Question: I have a data set (come from reality) like
'''
a<-c(12.4314579038074, 30.1197692762127, 31.8986680511062, 21.5000657793742,
24.2201952026304, 21.4083286311931, 30.543892400514, 11.3243039196637,
18.6629847817322, 68.5846251690826, 8.15853135278713, 20.0269675183568,
23.761746451965, 15.7934365856289, 20.2308964167179, 16.1739058219803,
16.<PHONE>, 17.8825865979249, 11.4033338599819, 24.6766819397457,
21.6401012626284, 34.9473576269376, 21.2387163543256, 38.8393540982342,
11.1324409747932, 27.9691456747847, 35.0247764515163, 25.2955953655814,
20.1144847120957, 21.601935342838, NA, 37.0382391253826, 23.0768070922688,
29.7978557208652, 25.5629412341385, 52.3688195218551, 24.3278804498841,
24.5473987167943, 18.7003825260279, 7.59034179685435, 30.3494564815945,
11.9464422720518, 31.1286124512956, 35.6013073091488, 59.7732211526442,
18.1103630173406, 23.6991128199505, 35.0041638638631, 32.3290441334575,
9.96009633874818, 31.9439199749795, 17.2338813393175, 19.4703069779573,
40.0710364677356, 21.9784578364056, 14.8391748404154, 36.699595515976,
8.23000952339805, 29.3936574804397, 16.608043366678, 31.8893140469488,
25.0034860781714, 5.85410045445957, 33.6738722502197, 19.8719119513059,
16.5220779562036, 18.5998514048289, 26.2005902882878, NA, 24.6566247442218,
27.0333844562812, 14.886428829687, 17.5724702275547, 26.2137775245073,
19.0507021982012, 10.9566296835514, 26.6958883379168, 7.96499401119146,
26.1859738026908, 17.660793443073, 24.2581780545893, 13.2116252996823,
20.8404415084083, 13.9759556218075, 8.08290201929875, 19.577431906635,
30.8617872452287, 17.659162045328, 19.6553312413463, 54.5228181855605,
8.61384429381566, 8.57902103633537, 14.3833198356842, 44.6520928899702,
50.1684992597442, 19.1839092769506, 14.1859756348872, 22.319616459382,
7.04281719040295, 19.9734034824111, 26.5179176521408, 13.1611965717225,
16.9098287156019, 28.9883554716117, 26.0468146958332, 29.6763235030978,
48.7345046631538, 38.4339027762459, 31.2090734875574, 15.9385304470886,
12.8921108018056, 10.9673039456914, 10.3743768429606, 25.9387376803067,
NA, 11.5544889726556, 18.7480106738499, 13.2374072159457, 16.0463683223854,
13.6394902895386, 19.6499476784153, 19.6653905961478, 22.6713289483346,
30.0530150121339, 39.2413167843811, 29.7476825791523, 67.<PHONE>,
6.75394239192403, 13.8315465658099, 15.6479984367677, 11.6595078158563,
16.6153046740276, 29.1944136335659, 20.0699193532974, 23.0964604145297,
16.4642724437565, 31.4384175748718, 24.9125640407848, 25.0969240666473,
32.7585005489893, 28.2005135471151, 11.6928832972854, 29.0925157165188,
27.1449795674534, 19.7174609825609, 11.3155221077222, 13.8725373098617,
10.4058292934838, 20.5471528311623, 24.593775927458, 24.5992797334339,
25.7621705532288, 19.429523059737, 23.7267657702523, 26.8378886664471,
33.0405101400995, 33.8244308994044, 23.923384237542, 10.1422998835261,
8.36171095318636, 31.7070531272099, 29.7732770732215, 24.8822351146394,
5.02000303147286, 12.8561338422933, 19.9693656971446, 19.599345558469,
22.1630854796563, 22.3226724168097, 32.0046288304837, 9.97036087568324,
17.9532401992864, 27.5200598557606, 18.2493582809349, 19.516614679827,
8.73100033494884, 9.92568752683278, 36.<PHONE>, 26.5447538548956,
31.5801048764258, 30.7784315713327, 43.9917658205537, 5.88518831155849,
38.6914615372257, 22.4450167569794, 38.471255777786, 17.8759146100263,
42.1237669506763, 40.8120103320423, 50.9620878359755, 24.8723162387534,
28.281137488787, 21.1047200631107, NA, 35.6445176565107, NA,
22.4329601563967, 17.1865147962927, 34.6207419910748, 27.488098898296,
40.647159426457, 49.0566470559664, 25.2404304347901, 28.9937264113381,
14.0652751682648, 16.8982448551594, NA, NA, 38.7092724982844,
51.3923484671426, 56.2948963516975, 17.6784549803966, 21.346370069203,
40.5568626421931, 11.5473392102776, 29.8901196029765, 55.8045368249135,
32.5629692658593, 15.7151398771352, 50.<PHONE>, 28.6630956503548,
NA, 33.745363485143, 30.1793575796192, 31.5239871763176, 23.413715020835,
28.4068815777865, 26.628933941261, 28.8040299272661, 38.7590176170059,
28.5895707604946, 27.3163626291958, 22.4432050319593, 22.8717709770244,
15.5769117905467, 16.6205562869212, 19.6461009184912, 28.<PHONE>,
22.4817869475301, 11.9911595195158, 27.7864754526246, 32.<PHONE>,
38.6601905078103, 26.5431928219843, 37.5022713181254, 20.1507313327997,
26.1701491671608, 13.5713776019221, 24.9836498596017, 21.2698715590683,
25.0155871471049, 33.7177860466273, NA, 13.9496573767241, 16.1150625739034,
16.6382037385219, 38.0327684962353, 15.4336346869134, 28.2741877552971,
18.3988010783219, 46.8872039734549, 39.6400155384279, 42.2346150067755,
23.8766379243586, 20.6388991126635, 13.4323233360809, 25.7328268912762,
18.5198704804179, 35.1253893334279, 50.4960266232654, 22.8606920846386,
16.1816315814691, 24.404001970632, 12.7156971608144, 16.1868830629463,
30.2499403084286, 49.7785508137954, 33.2123299816736, NA, 12.9230946451066,
7.08427169664578, 10.0671158815277, 19.7294071616146, 30.8425354787526,
38.3145455434934, 16.7030543796463, 12.1822921506718, 24.8419226234385,
NA, 19.6863906566313, 24.8415166763613, 27.2222764218966, 25.4530639943619,
24.3584061455177, 21.6932253013582, 26.6862568289173, 10.4439641151796,
8.16828313448626, 24.7764905211242, 24.0153889448978, 42.<PHONE>,
23.1024890766068, 12.5421984383058, 28.<PHONE>, 11.7477790609559,
37.8210140575854, 16.2510203840877, 29.5179896530944, 19.767113140873,
21.<PHONE>, 50.1326402088336, 46.9411426142246, 22.1825770399621,
38.3217563655723, 32.8198922751461, 18.1215432904772, 36.7957509446084,
31.0953183824079, 41.2683134903454, 27.3369679280893, 18.6814450240623,
40.9365261829113, 31.3995794910782, 45.3773497997797, 29.7809299163648,
25.6494347188067, 12.2371700316698, 24.<PHONE>, 20.2190137194663,
63.5048123597575, 19.4212679708406, 28.2540327945574, 15.6824059299007,
26.4502584835429, 25.6747019832926, 21.3448542479901, 21.5398949527062,
15.0453039478043, 15.435237823288, 21.9433429596872, 22.4942864667832,
19.2699097293276, 13.7352833513297, 17.2542472110831, 47.1631828020397,
43.0112020075035, 16.3372108879913, 24.2918076279655, 26.4439880171655,
23.1117247311131, 36.6759437723188, 43.6176498793953, 32.0130676806535,
30.6326404095052, 10.8268556221906, 52.7653604760821, 8.91595447346234,
13.<PHONE>, 7.68418008204124, 15.449010979906, 30.9584089126334,
51.9422244686175, 15.8458479496976, 14.1047956442756, 17.5191070473658,
31.7011704471313, 14.8239075593942, 26.6479556968534, 12.7304068904724,
21.6484498326962, 18.5454691264783, 19.7417604612319, 17.4178392306296,
18.6961734797299, 16.6762708630409, 25.5769497729958, 20.4324858725377,
48.0108296588978, 22.3873783217253, 61.8180303957998, 60.9275917236957,
33.6030207132321, NA, 35.5927559357877, 20.7557420025042, 45.0952627270979,
33.7073022209601, 23.7276388907278, 44.0279966951556, 18.4465734471124,
35.376096916925, 11.<PHONE>, 6.38266176887074, 27.770464922835,
14.3280667570411, 18.2895352437716, 11.8697485564632, 11.9115403522214,
23.8995147554712, 22.9524551093465, 41.5537350356802, 8.32663490566077,
41.2800566378259, 37.616909008102, 13.9220837749745, 53.4996016880608,
38.0527622385737, 36.2584535594006, 31.3674093196625, 24.2902569424465,
21.440394745746, 32.2127828476281, 22.1521432796998, 16.4186950681111,
10.4937514476589, 32.4071007810483, 24.498045100507, 25.4241096355652,
9.73946952507465, 21.4041253422142, 28.8926165924432, 34.512959841434,
30.0571573052611, 22.4907629383951, 20.2211187443641, 16.8118098933704,
23.5285775050765, 39.4440966466874, 33.2825067066343, 36.8830992125003,
21.1282934201697, 18.6272972241037, 15.3140799736706, 40.0011498958142,
10.0182747888065, 15.3706553616215, 41.9509134815123, 22.303622817723,
19.2424468127472, 35.0099989943938, 16.6900077828908, 23.4847012508485,
22.9601479739565, 13.7682136158064, 20.0454049113627, 27.7179470144016,
43.7485548044574, 27.7379261226753, 32.1756980668739, 32.8029836110017,
30.2392324390705, 31.3156918552083, 32.1847331854615, 20.5297104164335,
50.9569341153107, 42.6081618367459, 18.636321910844, 12.4308178035891,
26.6917378844734, 5.76426461481125, 25.0767930273219, 24.2457959380206,
11.3931924451717, 19.<PHONE>, 12.0287714622052, 13.8729173763677,
15.940072198383, 31.9320584106662, 16.1008550559317, 35.8212131776284,
15.2435052118809, 3.44730091866671, 13.2863037128651, 33.2528958365812,
23.0426972188497, 31.9040632994659, 21.2588079706295, 9.56009250089547,
37.0841912585872, 21.7862379679352, 12.5945799997629, 11.9204901690358,
34.2003866802345, 22.1076801376058, 14.7504409350283, 12.2988895790339,
37.4743876245349, 4.40070781544351, 27.<PHONE>, 45.3352312111182,
44.7238582623121, 30.1074154853725, 25.3584692242304, 18.2894817200095,
39.6668104206319, 15.1780135384362, 8.90023187782675, 12.695608490357,
7.97231909106364, 18.0254627826149, 37.1330399717644, 40.3814619400626,
15.7530424414729, 26.4871843271195, 11.3849905569825, 14.4310436716623,
15.7889776729542, 15.3189979064802, 8.14775366334019, 21.3763917473048,
19.4271587027591, 8.17415804490136, 8.56927307423665, 9.9955524608618,
15.5450134422331, 10.823091946932, 8.44824243438286, 4.43490646514755,
5.47934855653405, 7.23626623411468, 25.3530745380911, 24.3179916472365,
18.7488727821045, 32.<PHONE>, 20.3023247566628, 16.5179670640049,
13.5756284381254, 16.6579681190254, 31.1737441837392, 26.4445566581656,
19.0657083835412, 9.02756346026971, 13.8198542042488, 19.5572751031157,
15.9815268564019, 21.2096031612745, 23.1965642826673, 22.9413587497691,
54.0401136217987, 14.3385183237915, 9.56798831205209, 16.8699681496442,
15.9839479181869, 13.6433809778083, 11.6657052013993, 33.293408496818,
22.5090700291058, 19.3612583830867, 14.4092661794021, 17.9685233644732,
5.41812657103551, 5.85301279046166, 16.4916538514991, 32.8886078034163,
42.5319945344839, 6.96221532796392, 10.8250789766828, 14.0362434679265,
13.4236572258544, 8.18430437430949, 8.49810493010364, 19.9805220462551,
7.99530774694417, 7.7257996525705, 29.0351171682388, 4.33760495695362,
17.6928347163945, 10.1142902669032, 6.06249165375458, 4.74850565714552,
17.9833699614403, 67.2065822391264, 17.3347810074396, 16.5017818986004,
23.7514924365845, 37.1851342775933, 21.5618045488646, 30.6788445864795,
17.1035593022782, 8.42714630237048, 13.4006384220441, 22.1238974112126,
4.48001569435593, 23.9658029257865, 6.23907173530781, 26.877146564602,
15.3003261751959, 12.0485155125301, 4.32690092924821, 7.01214075444578,
16.1791317461962, 13.0728785273578, 7.63109083309118, 16.9972980214674,
8.30295245274037, 8.7770203067377, 5.67480760942735, 21.3961492360836,
13.9550988566784, 11.0242554066141, 19.4382013687556, 8.62975825045164,
11.4164507143039, 8.34586383704729, 3.72091720855698, 8.97296101792361,
29.8903858240922, 2.32504604168462, 25.8164695705562, 22.<PHONE>,
3.4803762605344, 48.3170810944539, 80.6701146444289, 15.0833362411301,
10.8924796349525, 17.4918647333209, 12.6115824242011, 34.3062414327012,
8.287617251304, 15.4831104293005, 15.1485432894085, 4.5184565189416,
3.59999333029852, 3.66865483560892, 29.9677778375668, 34.4509226015574,
32.5918276015502, 10.6060279795247, 19.7913453571932, 28.266459587366,
19.6122992848655, 9.57523706552828, 9.04738999444933, 5.25824593606435,
6.55473931337678, 18.7449471987719, 9.27943740426736, 9.54703445889029,
3.43647048217306, 17.6920729261708, 25.3789409935332, 43.0995071399241,
15.7776713016551, 5.96178566715426, 7.04629857379702, 40.3659823950032,
20.3090509981183, 14.0833358445997, 16.9522805698219, 40.8824485009689,
21.6424431028975, 11.0653580862889, 9.52636056796406, 13.2093186951614,
11.<PHONE>, 28.7154955728657, NA, 8.29026375001596, 30.2969947814111,
29.9276371600909, 8.84477707628671, 34.8718762912212, 33.7483835972703,
34.2724400573937, 10.0767436084755, 15.4873945381221, 26.7642017413928,
51.0184704255941, 13.3969350777478, 26.0049124989409, 24.4542678955175,
15.3254947646799, 27.6832229022455, 30.8718044931518, 19.7152850968778,
39.1363812987409, 3.27215259879083, 15.0217151381093, 5.81934884447124,
30.0083825574588, 12.8728048546551, 39.6060296728825, 25.1813163765464,
44.1868459510693, 56.2542657142314, 12.8977291749907, 45.<PHONE>,
48.6359576292684, 13.6879551288472, 20.8800721437086, 21.1718129052816,
18.1109547325148, 30.6495392873229, 16.6778394456472, 28.4355940709725,
40.2732033692905, 16.0324459813519, 21.6715649249579, 21.5745121789595,
41.0491368236404, 23.1897670150996, 38.6763733544082, 28.2952020362427,
14.9775146624242, 17.0529816156432, 21.3182907083993, 58.5980139524611,
34.1182365536438, 66.2307408341237, 10.0250215641074, 19.2484140780393,
36.1794806395077, 13.3664708666649, 43.0162594869992, 14.6768584506211,
14.3681241887621, 21.6991390370549, 19.3686839558787, 18.0066235564319,
26.4208759599778, 8.02575642257494, 6.45796803589213, 11.3672996291157,
14.4629853700209, 22.<PHONE>, 9.48235040640243, 28.0483346879341,
18.7791600825367, 19.7502447289479, 6.97410234941009, 15.552802250357,
13.3419372146528, 27.5115005559368, 6.97909930700005, NA, 7.05260541598179,
35.7722821782854, 36.7903676155688, 49.4540597647083, 25.2948226594315,
10.1520912497611, 13.4494123507724, 4.619799633406, 22.0861395692476,
14.2039171171824, 26.9952012939039, 9.36273697960081, 36.3471521574781,
17.1331241745133, 36.2783284115396, 23.2266827910025, 32.5915815527522,
31.2871980610003, 16.0233005517923, 23.600172770202, 18.2722026855851,
25.6024146453473, 20.9881450301547, 14.2228275030676, 9.41424245694267,
10.816472087346, 9.04870233666866, 28.2892191586388, 35.<PHONE>,
20.804631336334, 16.4586859700612, 18.4239500923344, 6.3386546363293,
6.49433203538962, 9.82250938112426, 21.4723821170409, 17.8374467840815,
35.0187346487592, 16.6827994374155, 10.1793943910258, 20.5493611125065,
15.7669268485395, 11.1870666093615, 9.10959979062923, 18.6380321376242,
10.0704206578543, 12.5407783691327, 34.8148633389888, 28.<PHONE>,
4.13200285250811, 30.1892030192568, 55.4882769575542, 35.7133359116889,
25.7829535423758, 24.3427532329746, 26.1373088326654, 12.8559165605457,
13.4759287411954, 45.973341582547, 16.3120873890776, 11.9948065461913,
7.92837707316941, 32.2209508527388, 17.<PHONE>, 22.4859349413392,
30.5941859604216, 10.9778157606133, 70.2748062001235, 21.5991697951828,
25.7831959948602, 1.43209618416462, 56.1235033644788, 24.4226310541958,
20.9224949050978, 36.3840952118939, 35.7276159685088, 37.6827740210086,
23.5299198435553, 13.6851209030389, 25.5335190230571, 45.4755511169848,
14.6080811491954, 14.2316318552737, 13.339561577062, 45.9187643234812,
24.9990910216492, 8.29483649953895, 23.5418927144432, 37.7936234851124,
12.<PHONE>, 28.7414210264296, 13.<PHONE>, 40.7185271359513,
13.2888748806108, 18.1136413518116, 48.3746826507517, NA, 12.1384015733918,
19.9658506537594, 13.1441032684027, 26.6795046532402, 11.9603093870165,
4.66530121380388, 19.473270220492, 27.5276898686734, 18.937349603982,
18.8155543455793, 13.4728520043676, 12.7940590426415, 16.6697994573555,
21.3583533715887, 42.5731745705282, 11.3851614825814, 16.7458126574673,
15.6740255937648, 16.6703517164138, 62.8179873937814, 21.6206878297099,
46.9610219140348, 53.<PHONE>, 40.<PHONE>, 37.8805373833002,
28.6457545722248, 20.6694999165836, 17.8624286041768, 28.5861053418492,
17.9939250048543, 37.3414460735396, 16.<PHONE>, 51.9310125086572,
19.7924905322066, 14.0565954639482, 46.864231594175, 20.7054727206452,
51.6787725408675, 37.6405519392879, 23.8641295161859, 14.714628026623,
10.3999093904835, 28.3638116333964, 29.5945043539217, 15.3139943100935
)
'''
Than when I plot a curve density with ggplot
'''
density_plot<-ggplot(data =a, aes(x=truc))+
geom_density(binwidth=5, alpha=.5, position="identity")
'''
I get this graph
I have 2 questions :
1. it's look like a gausian ... whitch tool can I use for play with that?
2. I would like (if it's possible) to determine the Full width at half maximum (FWHM) to determine a model space (come from simulations) interesting to explore.
I have find 'normalmixEM' from 'mixtools' package the made that (I'm not sure to understand how it work).
'''
fit = normalmixEM(a)
Erreur dans if (any(s.hyp == 0)) s.hyp[which(s.hyp == 0)] = runif(sum(s.hyp == :
valeur manquante la ou TRUE / FALSE est requis
'''
What the good way to calcul de FWHM ?
Thank's
E
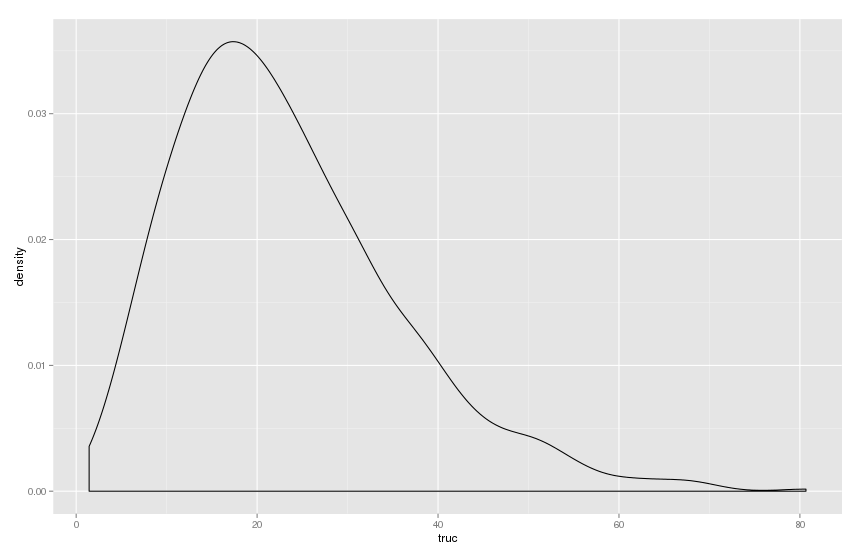
Answer: That plot doesn't look like a normal distribution at all to me. The distribution looks right-skewed. Anyway, that's not relevant:
'''
d <- density(na.omit(a), n=1e4)
plot(d)
xmax <- d$x[d$y==max(d$y)]
x1 <- d$x[d$x < xmax][which.min(abs(d$y[d$x < xmax]-max(d$y)/2))]
x2 <- d$x[d$x > xmax][which.min(abs(d$y[d$x > xmax]-max(d$y)/2))]
points(c(x1, x2), c(d$y[d$x==x1], d$y[d$x==x2]), col="red")
'''

'''
FWHM <- x2-x1
#[1] 25.71115
'''